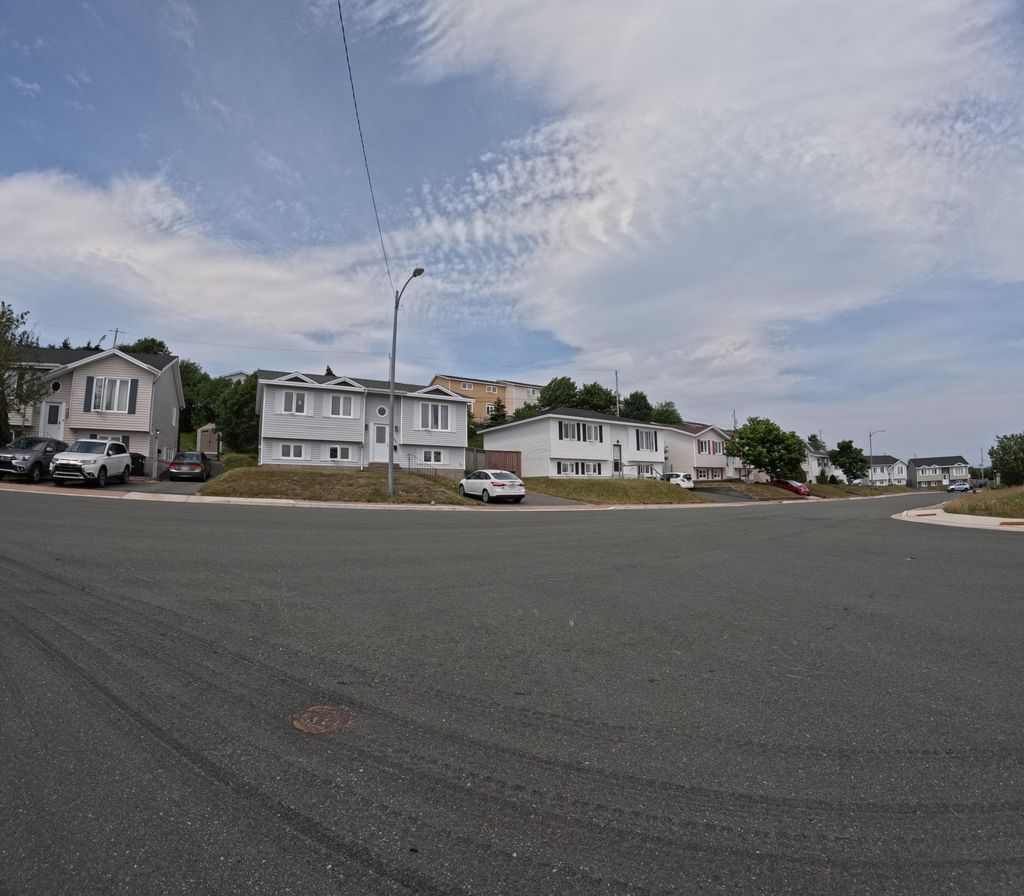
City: st_johns